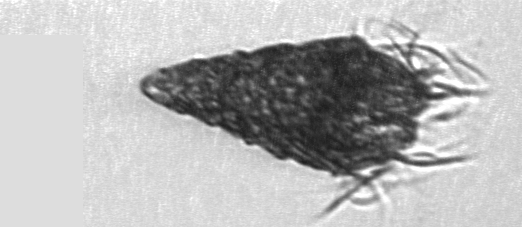
Label: Laboea_strobila